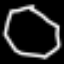
Label: octagon